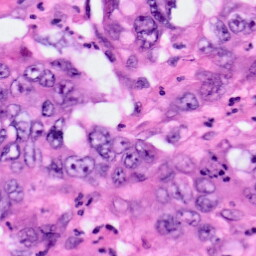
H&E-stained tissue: Pancreatic